Question: I'm trying to write a program to track relative position of certain objects while I'm playing the popular game, League of Legends. Specifically, I want to track the x,y screen coordinates of any "minions" currently on the screen (The "minions" are the little guys in the center of the picture with little red and green bars over their heads).
I'm currently using the Java Robot class to send screen captures to my program while I'm playing, and am trying to figure out the best algorithm for locate the minions and track them so long as they stay on the screen.
My current thinking is to use a convolutional neural network to identify and locate the minions by the the colored bars over there heads. However, I'd have to re-identify and locate the minions on every new frame, and this seems like it'd be computationally expensive if I want to do this in real time (~10-60 fps).
These sorts of computer vision algorithms aren't really my specialization, but it seems reasonable that algorithms exist that exploit the fact objects in videos move in a continuous manner (i.e. they don't jump around from frame to frame).
So, is there an easily implementable algorithm for accomplishing this task?

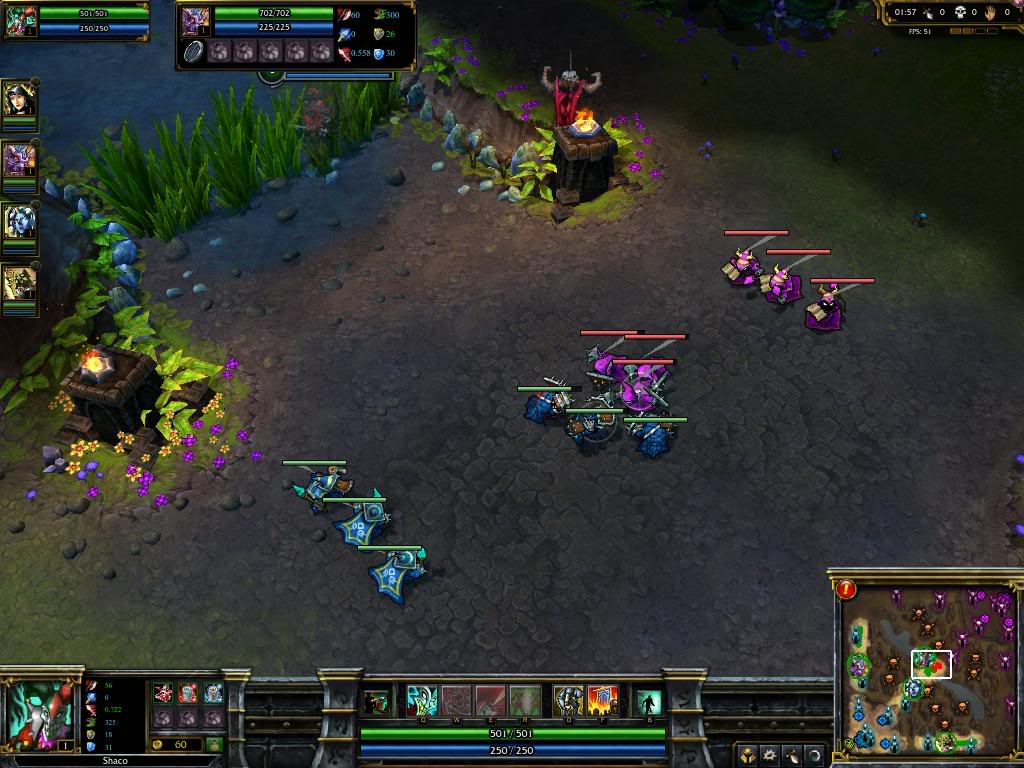
Answer: Since this is a computer game, I think that the color of the bars should be constant. That might not be true only if the dynamic illumination affects the health bar, which is highly unlikely.
Thus, just find all of the pixels with this specific colors. Then you do some morphological operations and segment the image into blobs. By selecting only the blobs that fit some criteria, you can find the location of the units.
I know that my answer does not involve video, but the operations should be so simple, that it should be very quick.
Since the HUD location is constant, there should be no problem removing it.
Here is mine quick and not-so-robust implementation in Matlab that has a few limitations:
1. Units must be quite healthy (At least 40 pixels wide)
2. The bars do not overlap.
---
'''
function FindUnits()
x = double(imread('c:.jpg'));
green = cat(3,149,194,151);
diff = abs(x - repmat(green,[size(x,1) size(x,2)]));
diff = mean(diff,3);
diff = logical(diff < 30);
diff = imopen(diff,strel('square',1));
rp = regionprops(diff,'Centroid','MajorAxisLength','MinorAxisLength','Orientation');
long = [rp.MajorAxisLength]./[rp.MinorAxisLength];
rp( long < 20) = [];
xy = [rp.Centroid];
x = xy(1:2:end);
y = xy(2:2:end);
figure;imshow('c:.jpg');hold on ;scatter(x,y,'g');
end
'''
And the results: